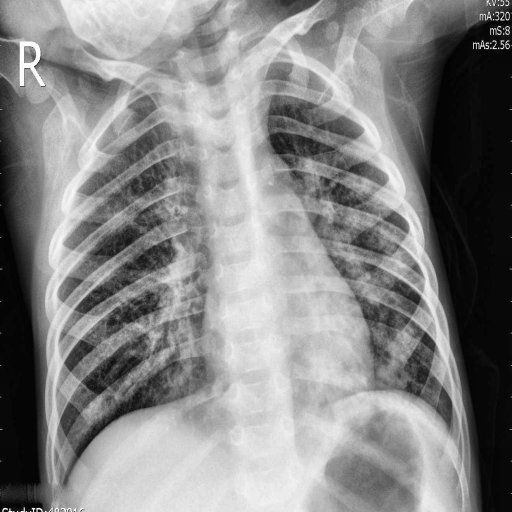
Finding: PNEUMONIA